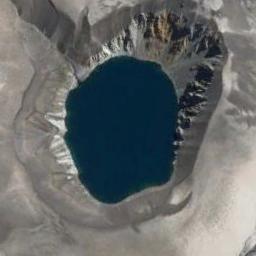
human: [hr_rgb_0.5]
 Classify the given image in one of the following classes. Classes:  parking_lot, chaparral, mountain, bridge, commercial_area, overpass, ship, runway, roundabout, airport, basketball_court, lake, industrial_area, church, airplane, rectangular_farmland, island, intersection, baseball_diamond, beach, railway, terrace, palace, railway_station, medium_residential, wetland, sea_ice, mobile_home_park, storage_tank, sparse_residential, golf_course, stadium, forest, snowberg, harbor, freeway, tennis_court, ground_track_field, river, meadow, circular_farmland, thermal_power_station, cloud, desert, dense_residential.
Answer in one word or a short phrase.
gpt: lake